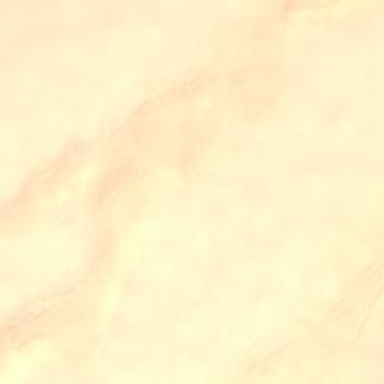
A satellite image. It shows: Desert erg with sandy surface.